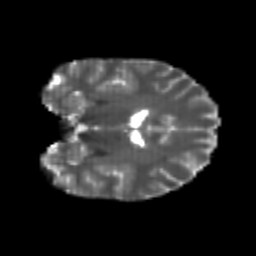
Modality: T2w
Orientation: coronal
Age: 20
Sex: male
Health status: healthy
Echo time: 0.074 s